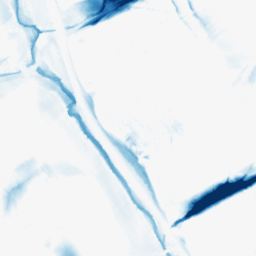
Category: morphological
Decomposition family: morphological_diamond
Decomposition parameters: operation: closing
radius: 20
Upsampling method: sinc_hamming
Upsampling parameters: scale: 2
kernel_size: 4
Upsampling scale: 2